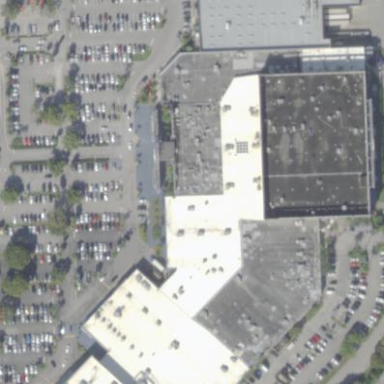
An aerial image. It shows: Department store building.